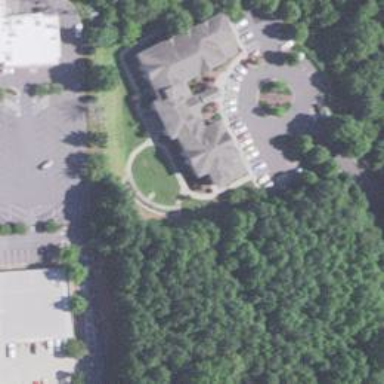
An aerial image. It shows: Building.